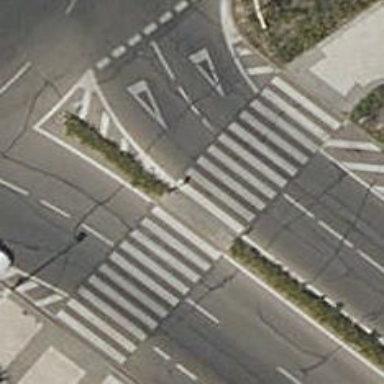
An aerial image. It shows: Asphalt footway with uncontrolled zebra crossing.